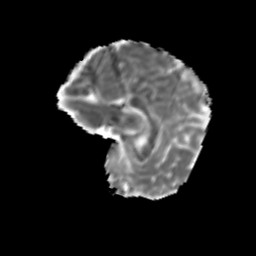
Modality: MD
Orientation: sagittal
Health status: ill
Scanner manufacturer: siemens
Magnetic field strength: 3 T
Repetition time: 13.7 s
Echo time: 0.098 s